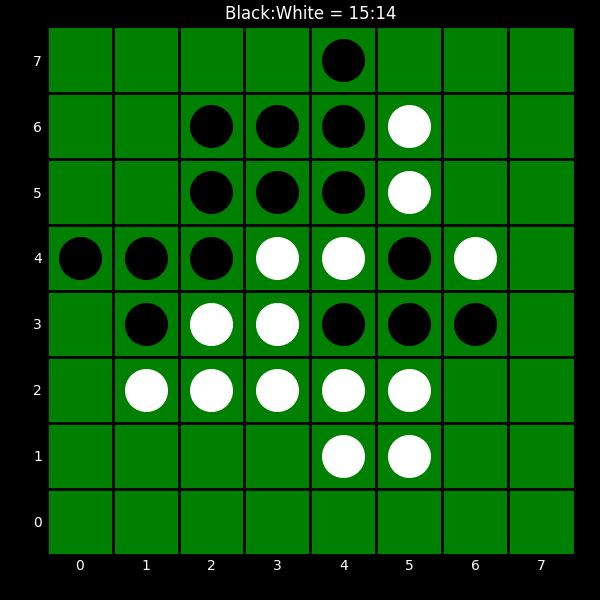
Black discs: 15
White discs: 14